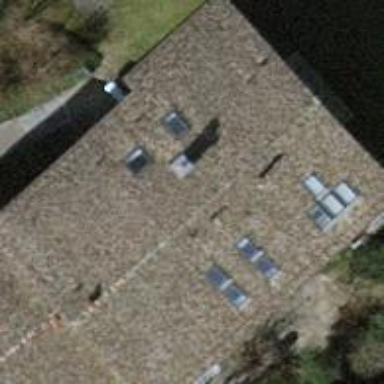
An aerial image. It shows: Building with pitched roof.